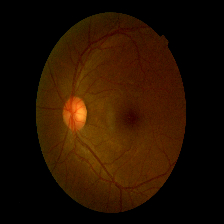
Diabetic retinopathy grade: Mild